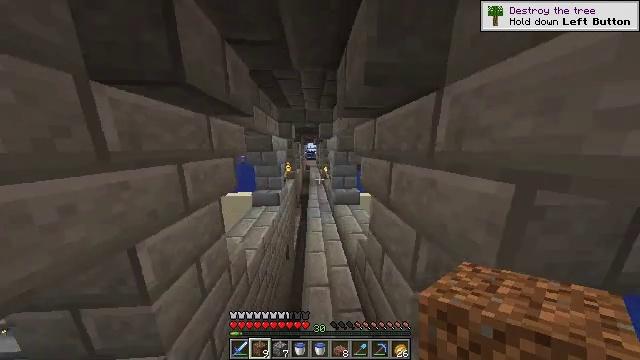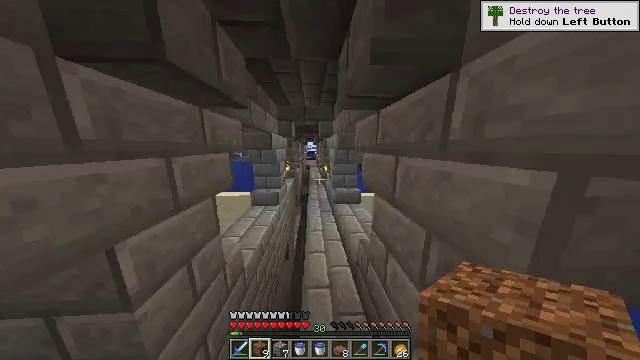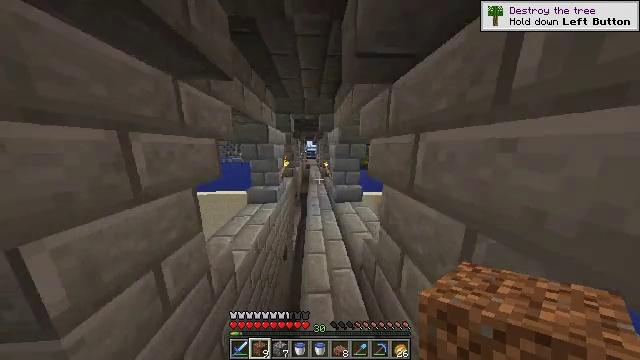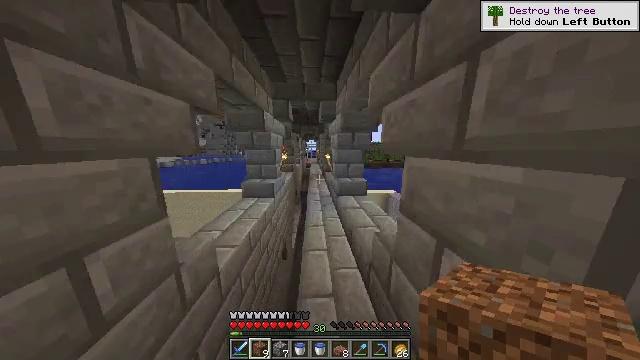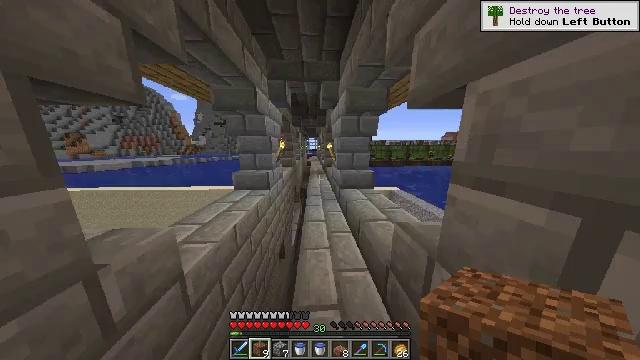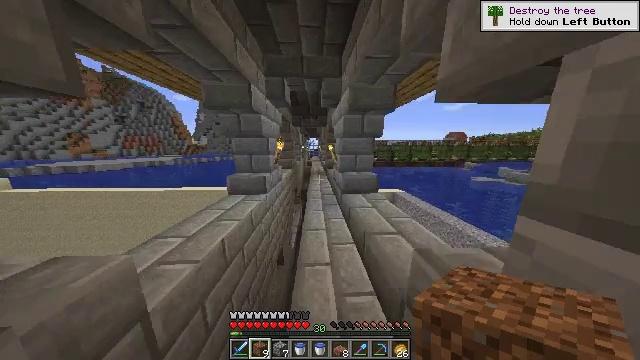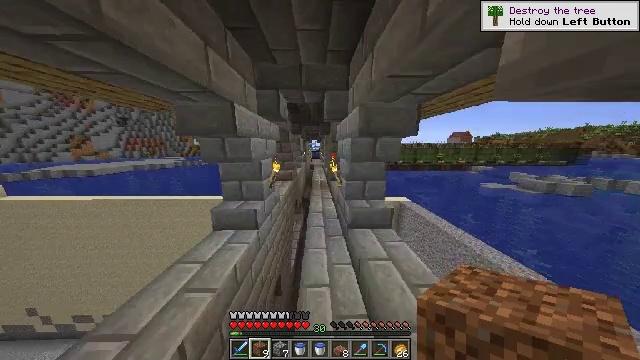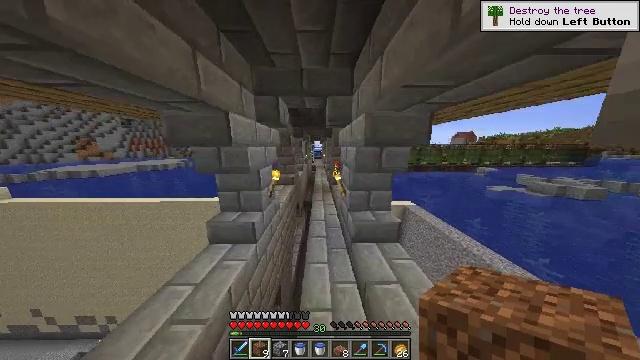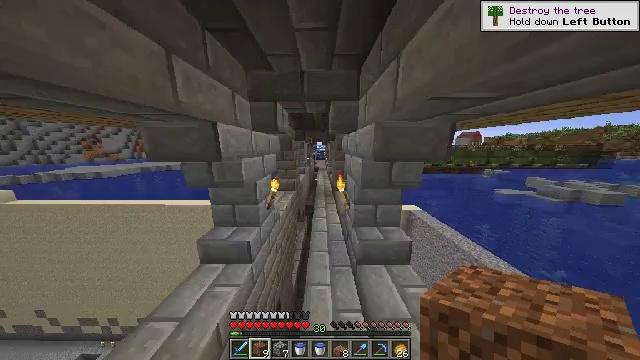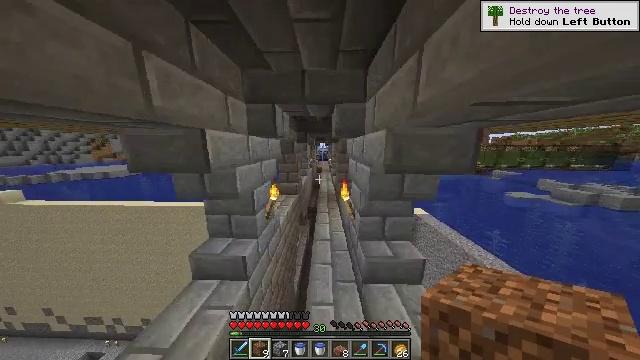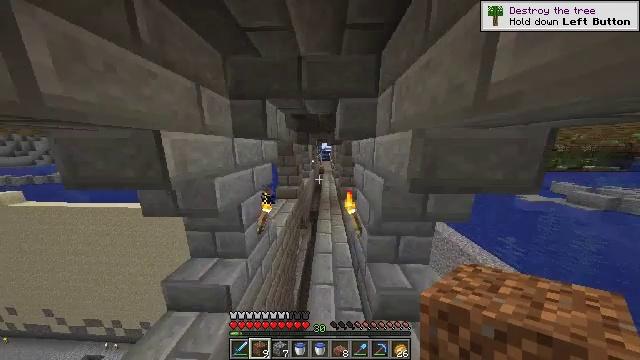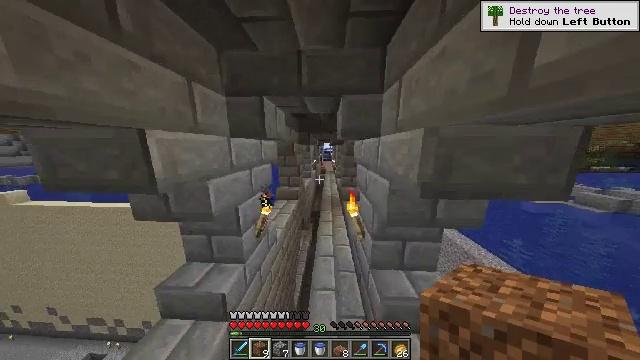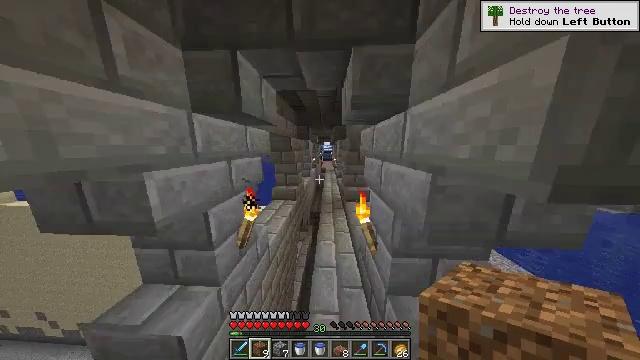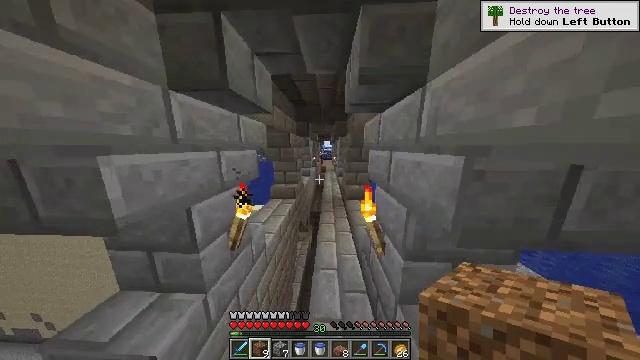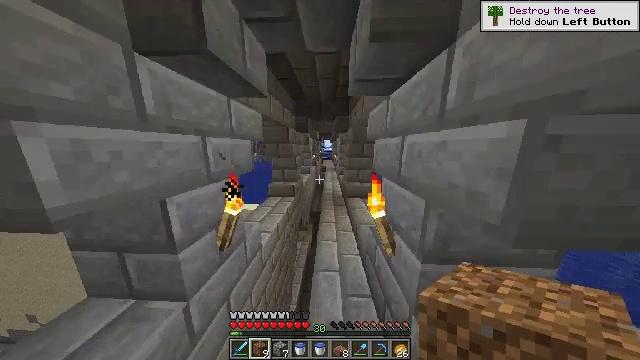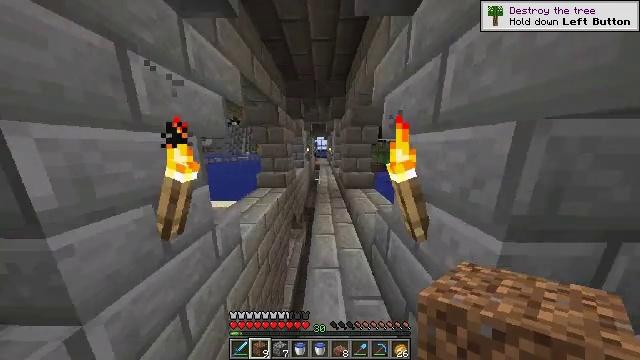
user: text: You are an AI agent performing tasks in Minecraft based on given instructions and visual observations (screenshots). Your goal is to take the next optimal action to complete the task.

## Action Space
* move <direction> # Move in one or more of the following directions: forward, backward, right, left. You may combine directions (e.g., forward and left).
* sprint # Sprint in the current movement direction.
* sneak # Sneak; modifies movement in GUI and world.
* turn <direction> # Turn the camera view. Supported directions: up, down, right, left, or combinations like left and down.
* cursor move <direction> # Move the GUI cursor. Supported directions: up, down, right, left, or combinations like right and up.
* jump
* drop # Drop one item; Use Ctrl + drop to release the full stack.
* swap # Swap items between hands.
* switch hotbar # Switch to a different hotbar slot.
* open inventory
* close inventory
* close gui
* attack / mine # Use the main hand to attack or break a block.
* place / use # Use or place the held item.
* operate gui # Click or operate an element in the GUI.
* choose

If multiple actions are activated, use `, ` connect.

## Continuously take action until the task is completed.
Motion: motion action
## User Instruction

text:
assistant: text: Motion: move forward, jump
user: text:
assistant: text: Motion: move forward, jump
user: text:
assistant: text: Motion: move forward, jump
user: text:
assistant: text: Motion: move forward, jump
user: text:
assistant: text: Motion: move forward, jump
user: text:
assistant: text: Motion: move forward, jump
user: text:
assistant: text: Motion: move forward, jump
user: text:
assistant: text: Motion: move forward, jump
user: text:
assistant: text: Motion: move forward, turn left, jump
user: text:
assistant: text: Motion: move forward, jump
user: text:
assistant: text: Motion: move forward and move left, jump
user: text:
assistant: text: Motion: move forward and move left, jump
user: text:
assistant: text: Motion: move forward, jump
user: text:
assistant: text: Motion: move forward, jump
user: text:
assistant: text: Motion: move forward, turn right, jump
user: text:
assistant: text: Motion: move forward, jump
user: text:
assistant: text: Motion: move forward, jump
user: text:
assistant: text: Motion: move forward, jump
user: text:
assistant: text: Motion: move forward, jump
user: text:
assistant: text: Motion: move forward, jump
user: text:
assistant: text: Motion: move forward, turn left, jump
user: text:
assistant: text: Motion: move forward, jump
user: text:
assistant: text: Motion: move forward, jump
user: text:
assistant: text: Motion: move forward, jump
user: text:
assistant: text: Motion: move forward, jump
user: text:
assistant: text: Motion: move forward, jump
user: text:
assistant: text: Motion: move forward, jump
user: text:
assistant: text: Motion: move forward, jump
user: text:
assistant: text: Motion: move forward, jump
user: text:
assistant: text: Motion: move forward, jump